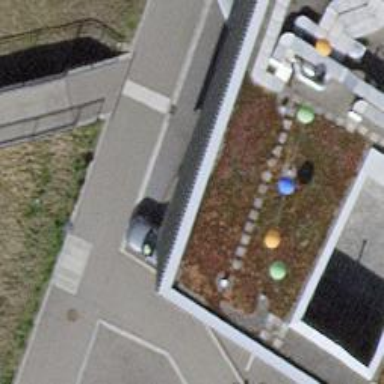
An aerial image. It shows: Charging station.